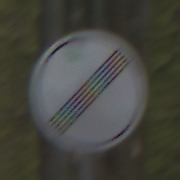
Verkehrszeichen: EndeSaemtlicherBegrenzungen
Umgebung: Outdoor, Nature
Tageszeit: Midday
Wetter: Overcast
Licht: Natural
Jahreszeit: NotSpecified
Kontrast: LowContrast